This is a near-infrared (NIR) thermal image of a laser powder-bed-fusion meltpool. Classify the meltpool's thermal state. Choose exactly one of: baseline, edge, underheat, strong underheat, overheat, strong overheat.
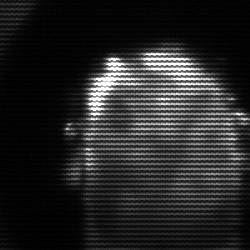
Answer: baseline